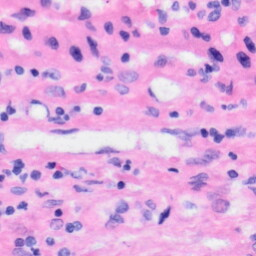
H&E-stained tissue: Liver